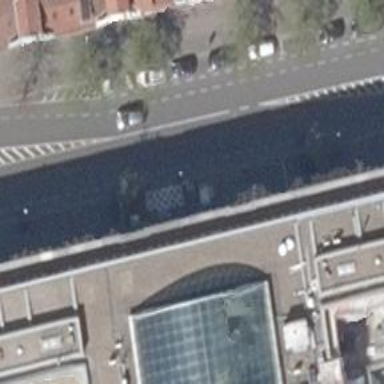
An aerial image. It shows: Sidewalk with colonnade covering overhead.